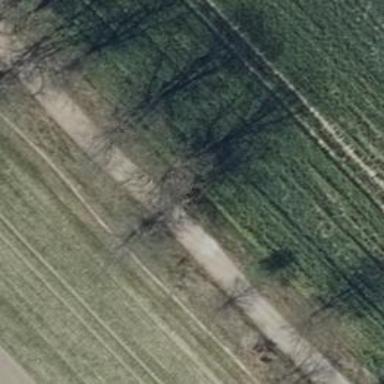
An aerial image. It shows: Dirt track road with grade 3 tracktype.